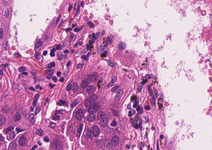
Tumor epithelial tissue: yes
Tumor-associated stroma tissue: yes
Normal tissue: no